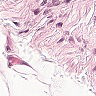
Metastatic tissue present: no